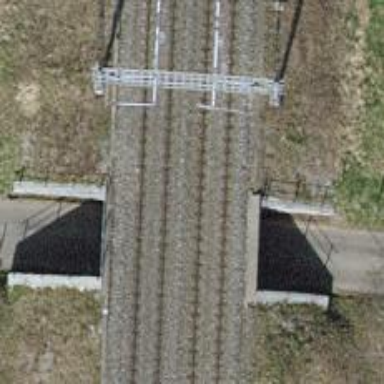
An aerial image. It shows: Railway bridge with electrified contact lines.